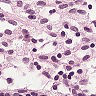
Metastatic tissue present: no